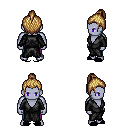
a pixel art fantasy rpg character, male body template, dark elf, purple skin, gray robe, magenta pants, blonde short topknot hairstyle, black slippers, four views (front, back, left, right), 2x2 character sprite sheet, small pixel art, hard edges, no anti-aliasing